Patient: sex M, age 81
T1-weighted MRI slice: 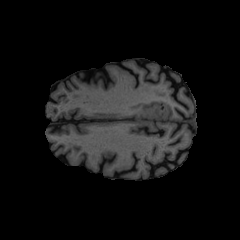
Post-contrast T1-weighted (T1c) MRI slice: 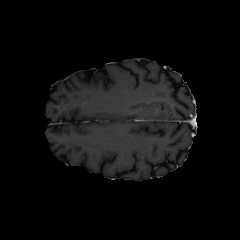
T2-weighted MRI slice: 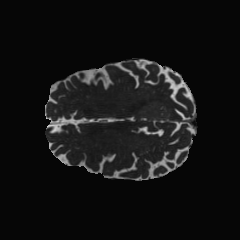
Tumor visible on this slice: yes
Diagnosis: Glioblastoma, IDH-wildtype
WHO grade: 4